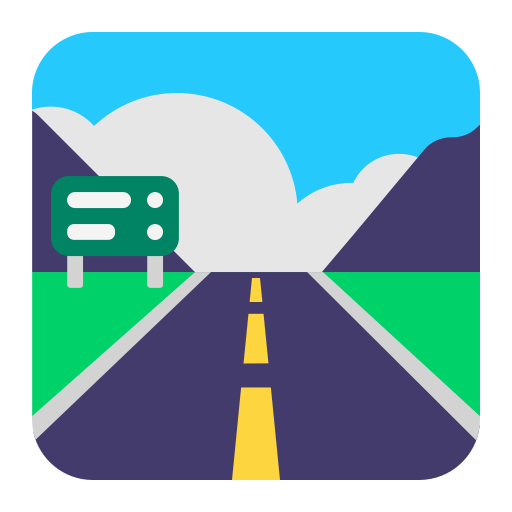
motorway flat